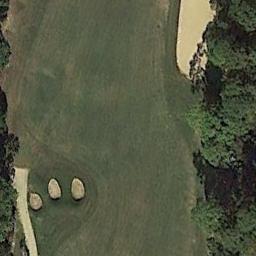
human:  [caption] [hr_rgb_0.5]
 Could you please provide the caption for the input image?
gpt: There are a few bunkers and a few paths on the large green lawn on the golf course and many trees .

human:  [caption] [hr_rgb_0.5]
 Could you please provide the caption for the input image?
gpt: The golf course has a fairway, Some sandpits and barrier trees .

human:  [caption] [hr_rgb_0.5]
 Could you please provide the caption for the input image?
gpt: Numerous trees are near the golf course .

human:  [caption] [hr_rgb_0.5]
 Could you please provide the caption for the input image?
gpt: There is a heart-shaped sand bunker in the upper right corner of the image .

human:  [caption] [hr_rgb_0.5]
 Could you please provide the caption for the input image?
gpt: There are some bunkers and some trees on the golf course .